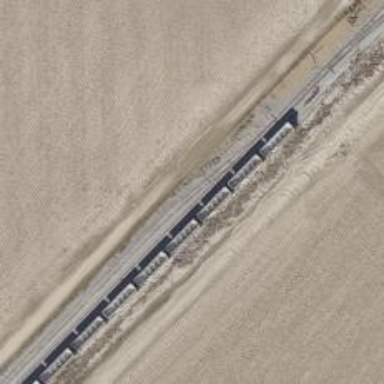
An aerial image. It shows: Rail spur service.